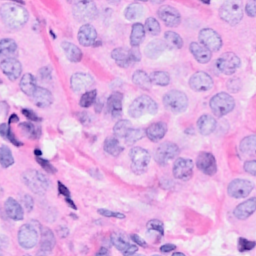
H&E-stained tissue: Breast